Question: There are some blocks in the picture. Find the smallest square area that can place all the small blocks in the area in a suitable way without overlapping. Return the length of the square side.
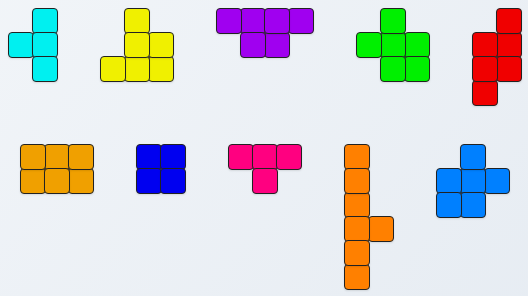
Answer: 8